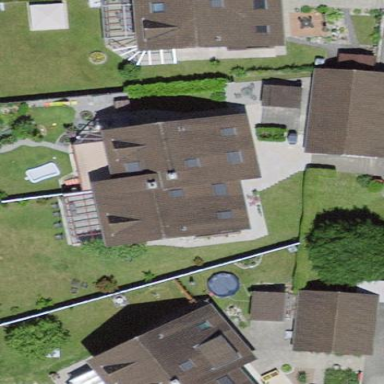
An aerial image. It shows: Terrace building.